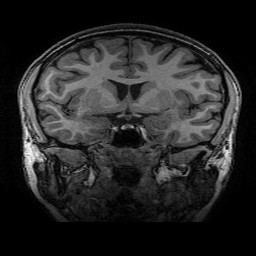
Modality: T1w
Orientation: sagittal
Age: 20
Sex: female
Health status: healthy
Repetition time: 2.53 s
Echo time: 0.0034 s